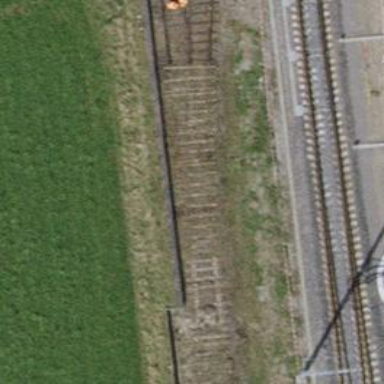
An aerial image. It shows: Single-track spur railway line.